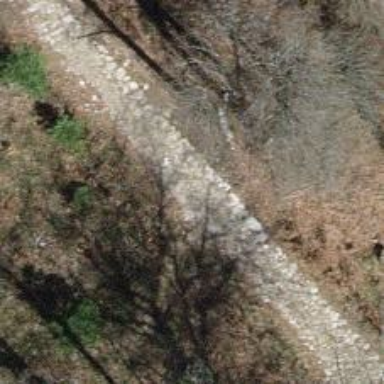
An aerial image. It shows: Dirt path.